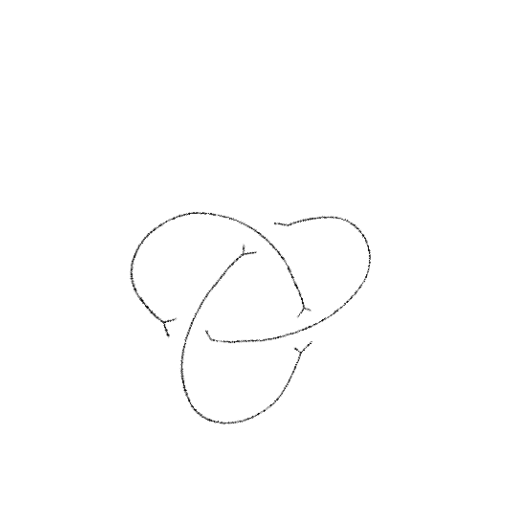
Crossing number: 3